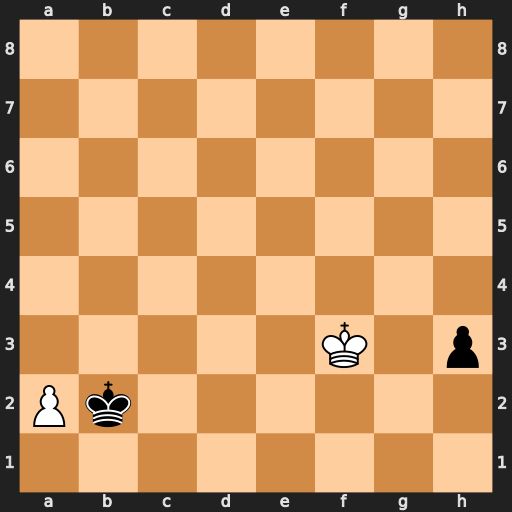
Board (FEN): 8/8/8/8/8/5K1p/Pk6/8
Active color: w
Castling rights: -
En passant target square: -
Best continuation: a4 h2 Kg2 h1=R Kxh1